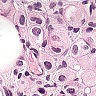
Metastatic tissue present: yes